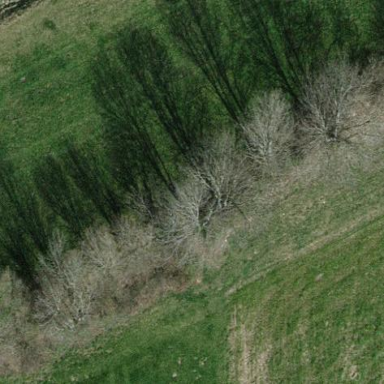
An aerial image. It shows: Deciduous forest dominated by broadleaved trees.